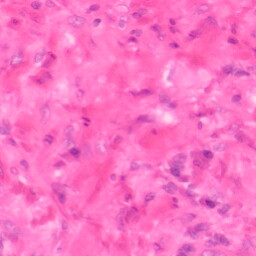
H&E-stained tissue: Colon